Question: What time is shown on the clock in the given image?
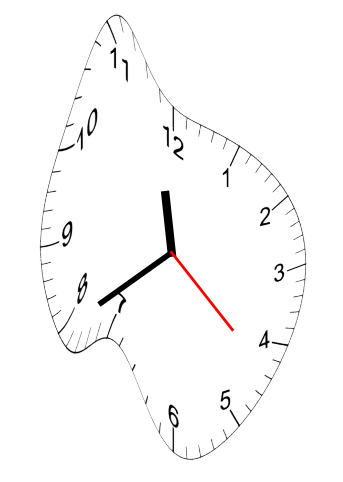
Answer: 11:39:22